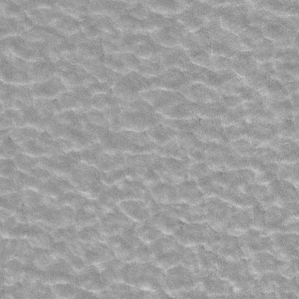
Label: frost